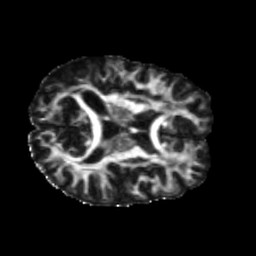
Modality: FA
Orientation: axial
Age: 39
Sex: female
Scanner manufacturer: siemens
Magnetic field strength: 3 T
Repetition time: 5.25 s
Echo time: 0.08 s